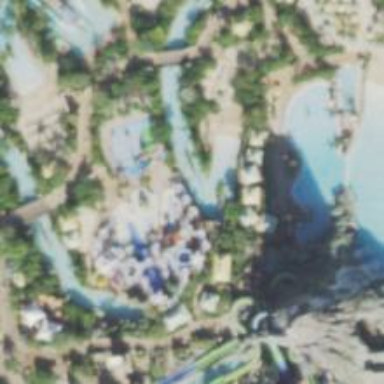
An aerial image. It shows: Bridge leading to water slide attraction.